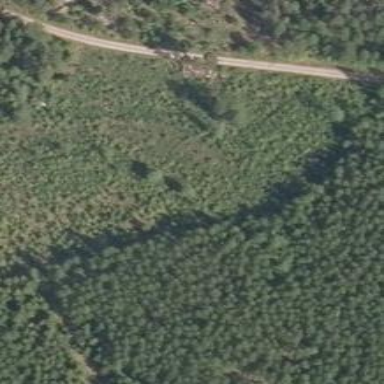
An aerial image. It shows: Clearcut man-made area surrounded by scrub vegetation.